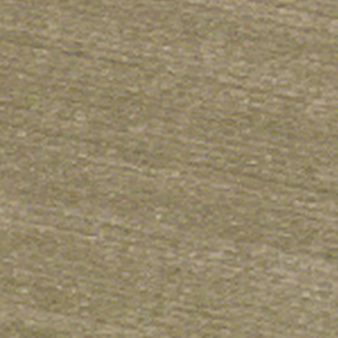
Label: other